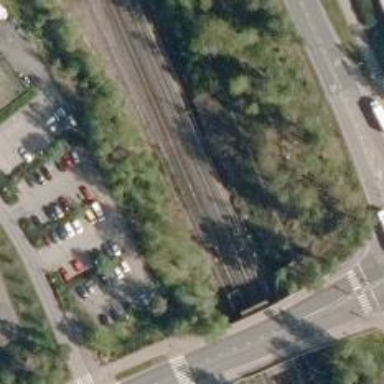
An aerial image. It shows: Railway track with continuous electrified contact line.